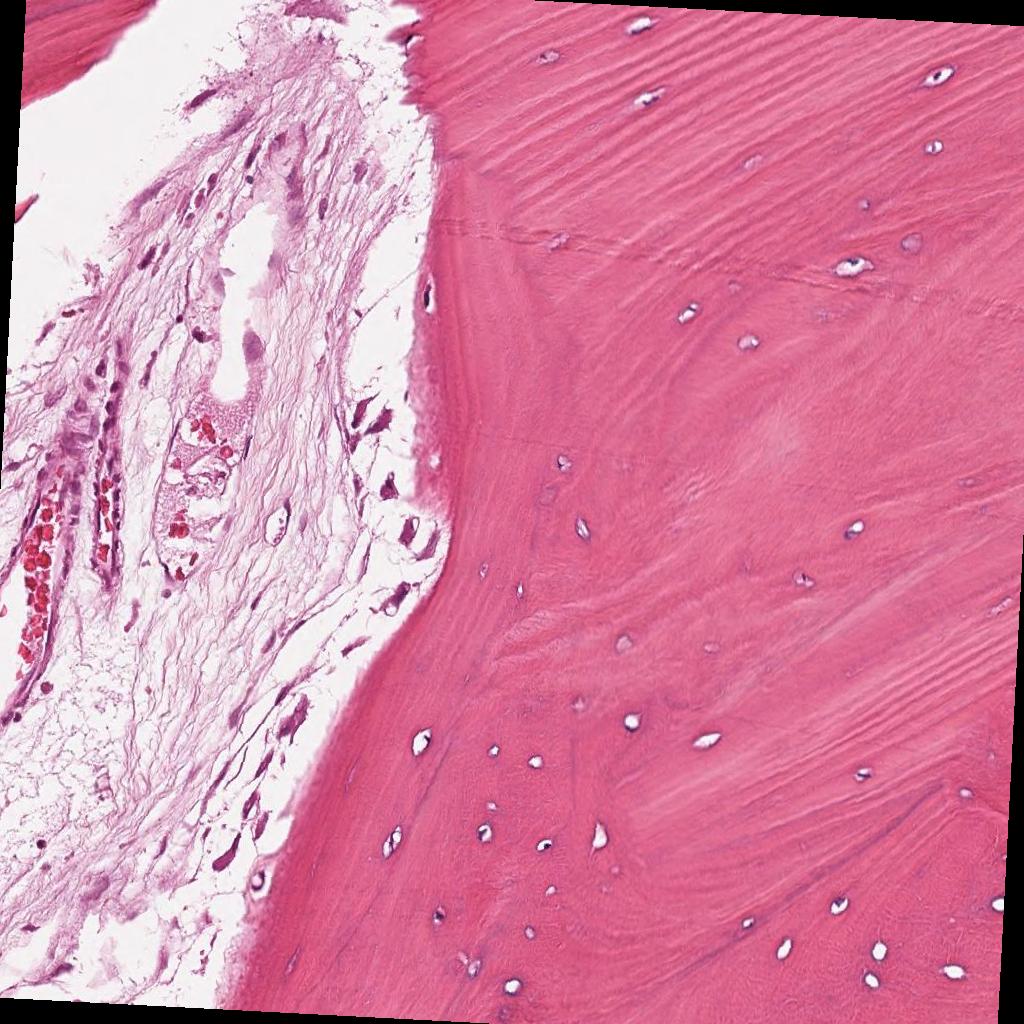
Label: Non-Tumor